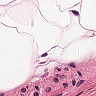
Metastatic tissue present: no